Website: home-depot
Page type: review-order
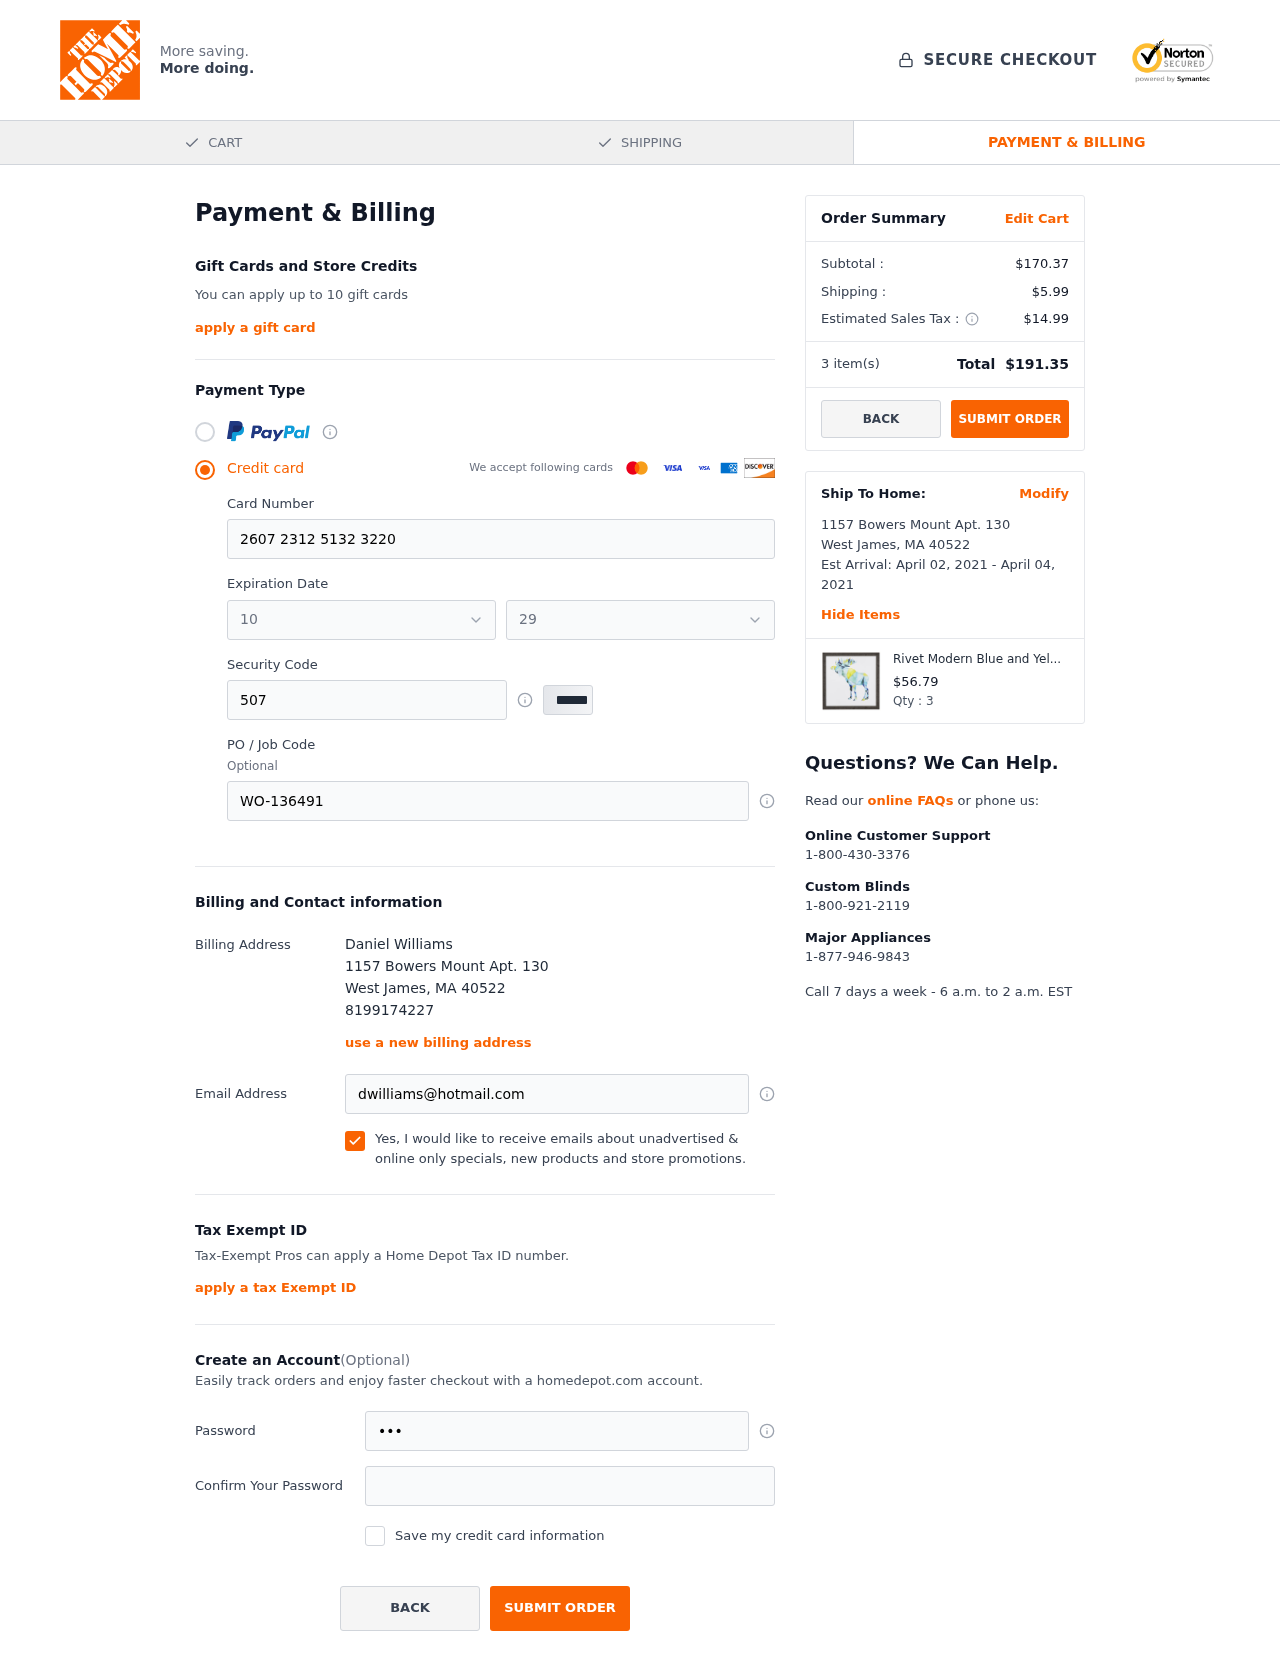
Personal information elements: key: PII_CARD_EXPIRY_MONTH
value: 10
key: PII_CARD_EXPIRY_YEAR
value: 29
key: PII_CITY
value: West James
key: PII_FULLNAME
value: Daniel Williams
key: PII_PHONE
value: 8199174227
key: PII_POSTCODE
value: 40522
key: PII_STATE_ABBR
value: MA
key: PII_STREET
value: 1157 Bowers Mount Apt. 130
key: PII_CARD_NUMBER
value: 2607 2312 5132 3220
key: PII_CARD_CVV
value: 507
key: PII_JOB_CODE
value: WO-136491
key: PII_EMAIL
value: dwilliams@hotmail.com
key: PII_STATE_ABBR3
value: MA
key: PII_POSTCODE_FULL
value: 40522
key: PII_POSTCODE_NUMERIC
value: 40522
Product elements: key: PRODUCT1_NAME
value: Rivet Modern Blue and Yellow Geometric Bear Print Framed Wall Art Décor
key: PRODUCT1_PRICE
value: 56.79
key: PRODUCT1_QUANTITY
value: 3
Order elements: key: ORDER_SUBTOTAL
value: $170.37
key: ORDER_SHIPPING_COST
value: $5.99
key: ORDER_TAX
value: $14.99
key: ORDER_NUM_ITEMS
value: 3
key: ORDER_TOTAL
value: $191.35
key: ORDER_SHIPPING_DATE
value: April 02, 2021
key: ORDER_DELIVERY_DATE
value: April 04, 2021